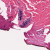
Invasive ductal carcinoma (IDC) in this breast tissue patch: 0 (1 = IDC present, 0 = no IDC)